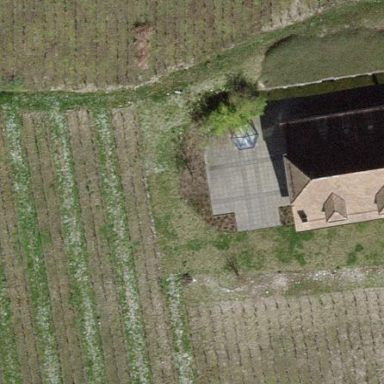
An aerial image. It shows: Vineyard where grapes are grown.